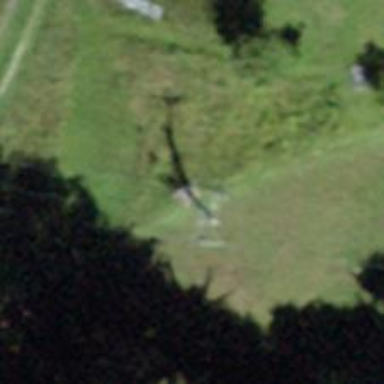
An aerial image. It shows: Pylon used for aerialway.